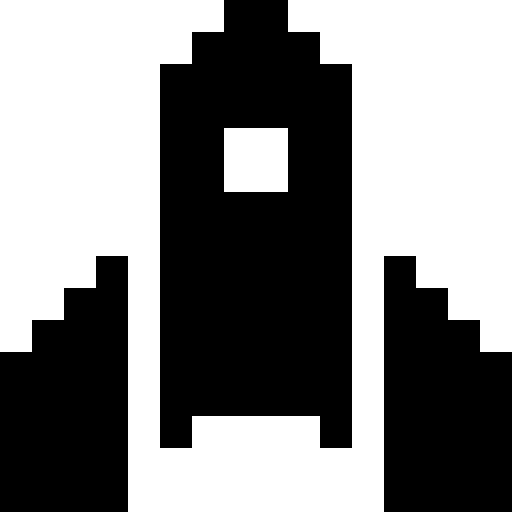
Tags: icon, FontAwesome, fa-icon, brand, space, awesome